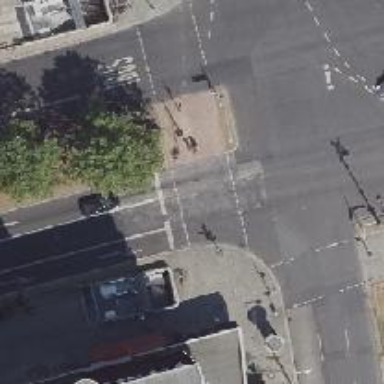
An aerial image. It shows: Crossing with traffic signals.